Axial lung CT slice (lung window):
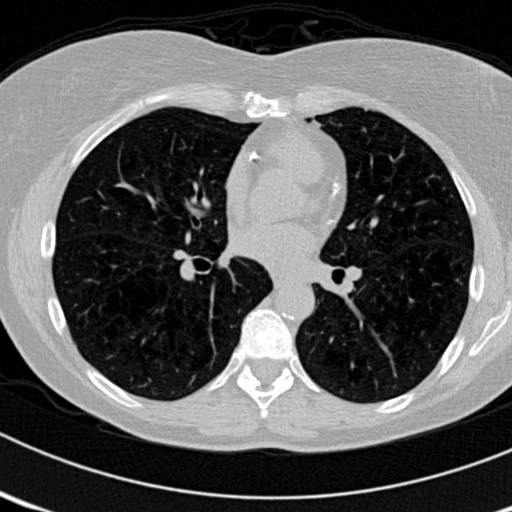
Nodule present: no